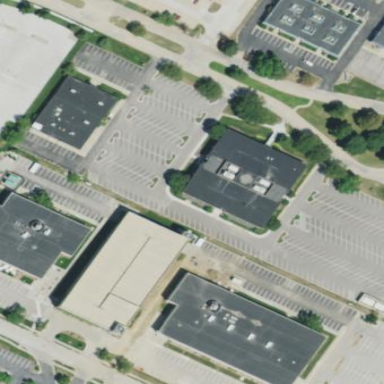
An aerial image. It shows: Office building.